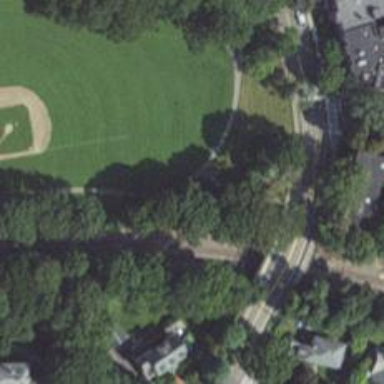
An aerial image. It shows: Park located in historic district.